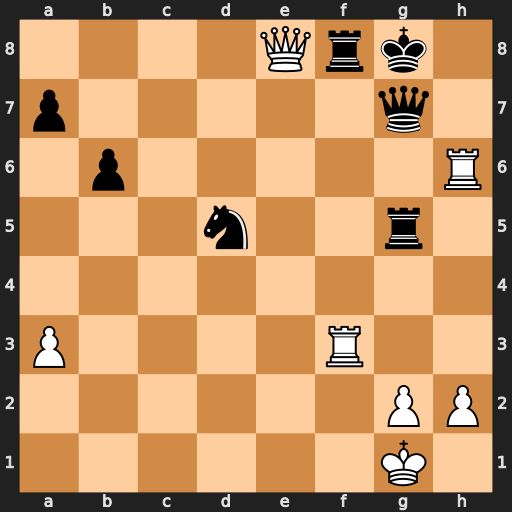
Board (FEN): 4Qrk1/p5q1/1p5R/3n2r1/8/P4R2/6PP/6K1
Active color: w
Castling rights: -
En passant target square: -
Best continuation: Rxf8+ Qxf8 Rh8+ Kxh8 Qxf8+